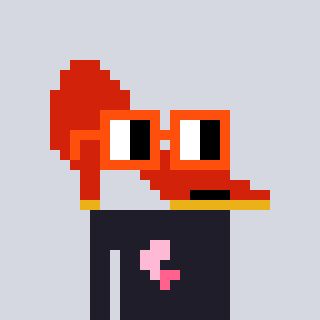
a pixel art character with square orange glasses, a highheel-shaped head and a grayscale-colored body on a cool background